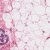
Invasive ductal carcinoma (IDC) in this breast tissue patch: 0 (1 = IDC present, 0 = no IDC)